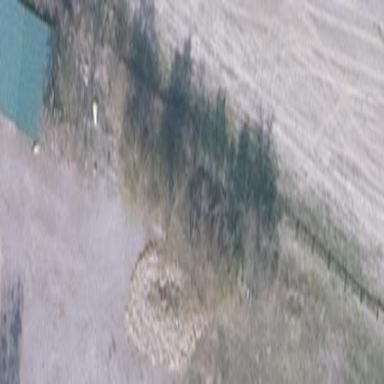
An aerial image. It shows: Patch of scrub vegetation.